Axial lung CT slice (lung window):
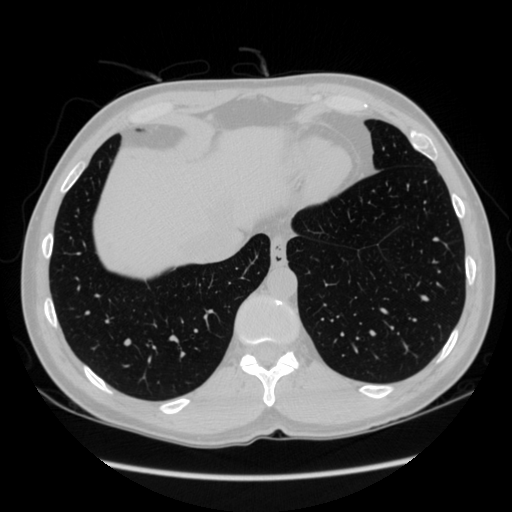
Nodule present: no